Question: I have a blob image URL in my localhost (looks like "blob:http://localhost/1d795687-b478-4edf-9b3d-8dda768b9d9f") and I want to pick up this file and upload it to PHP using JavaScript.

I just want to know how to get this image as a file.
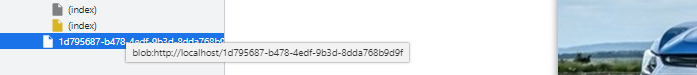
Answer: I used 'let blob = await fetch(url).then(r => r.blob())' and it gave me a blob object with my image stored in local blob URL.
Code:
'''
let blob = await fetch(url).then(r => r.blob());
var data = new FormData();
data.append('image', blob, 'image.jpg');
'''
Then, just send 'data' to PHP.